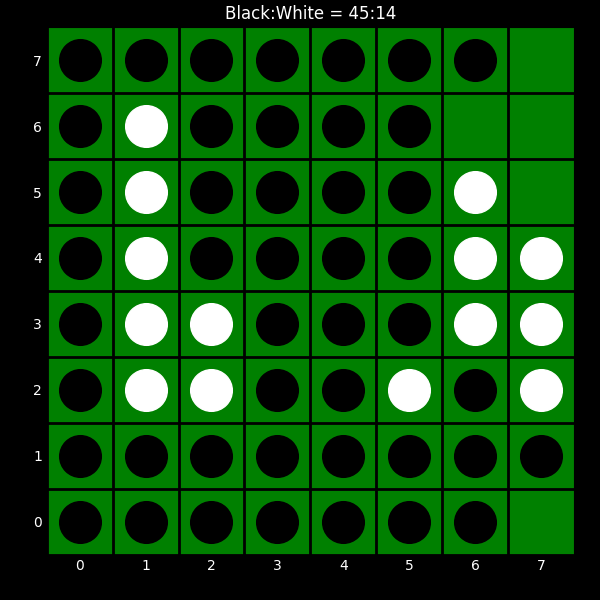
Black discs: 45
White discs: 14